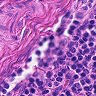
Metastatic tissue present: no